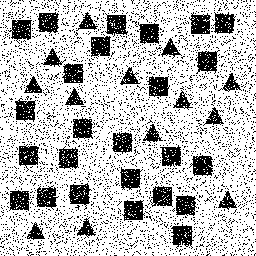
Squares: 25
Triangles: 13
Stars: 0
Total shapes: 38